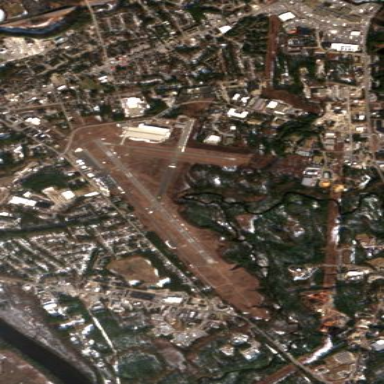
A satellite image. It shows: Runway at airport.